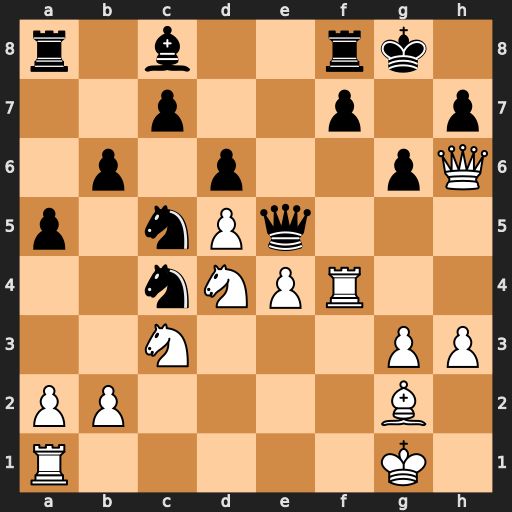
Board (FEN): r1b2rk1/2p2p1p/1p1p2pQ/p1nPq3/2nNPR2/2N3PP/PP4B1/R5K1
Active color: w
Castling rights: -
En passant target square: -
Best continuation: Nc6 Qg7 Ne7+ Kh8 Nxg6+